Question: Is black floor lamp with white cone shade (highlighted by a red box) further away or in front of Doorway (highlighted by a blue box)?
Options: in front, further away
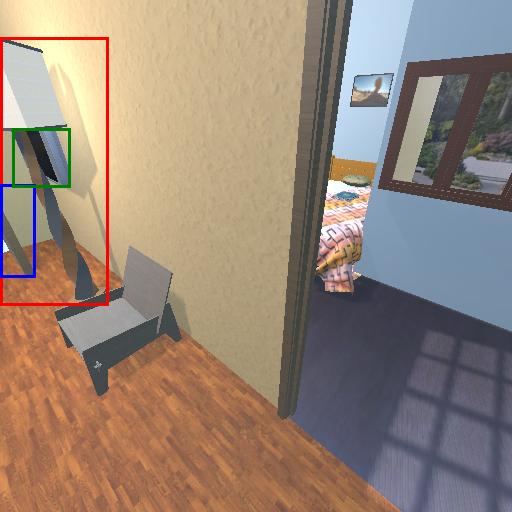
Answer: in front